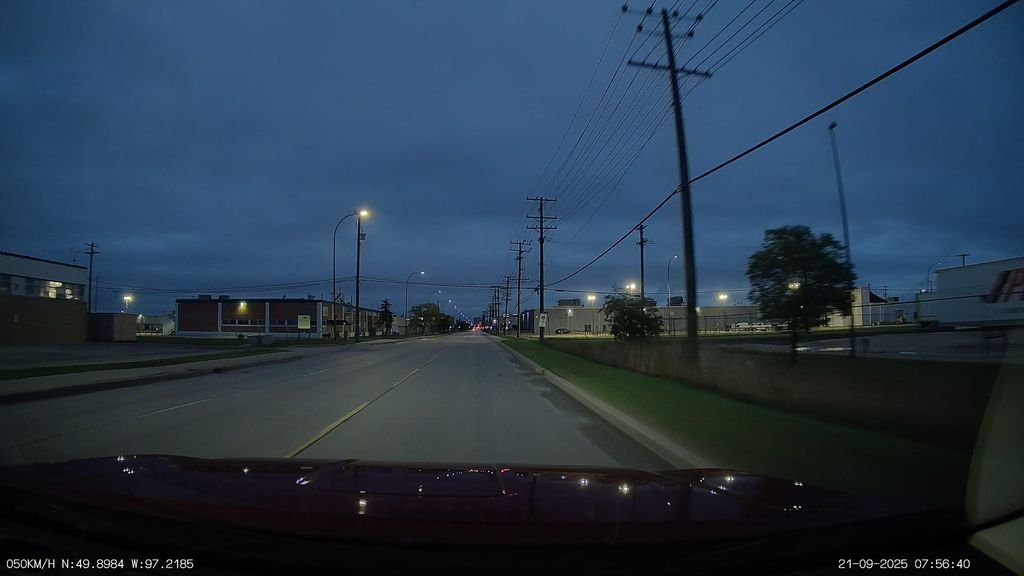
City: winnipeg